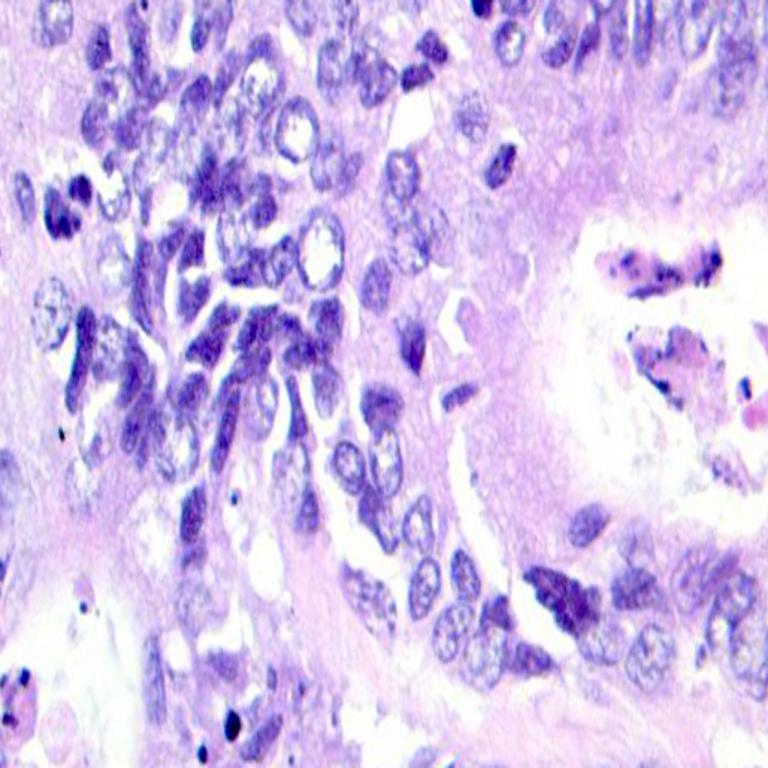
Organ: colon
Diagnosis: adenocarcinomas